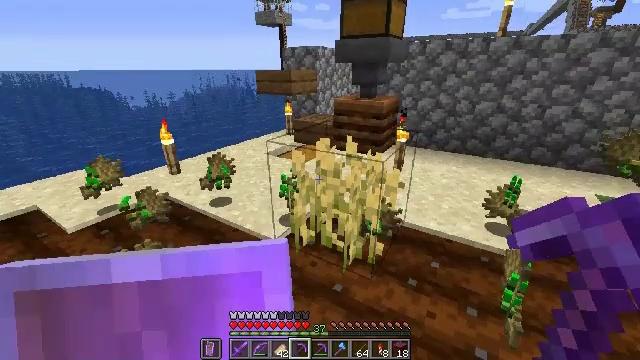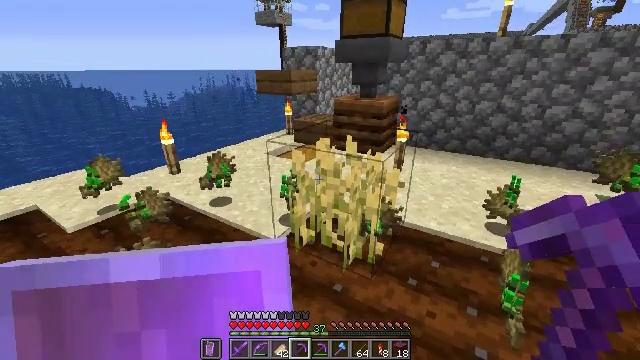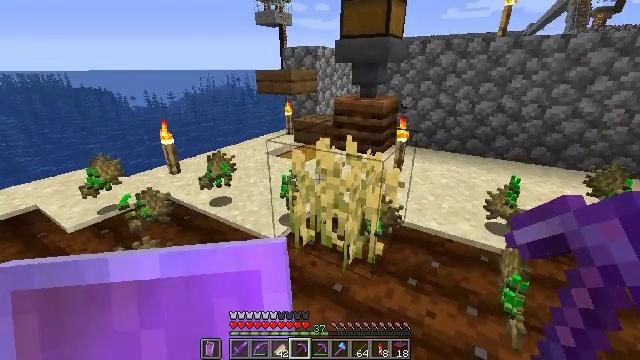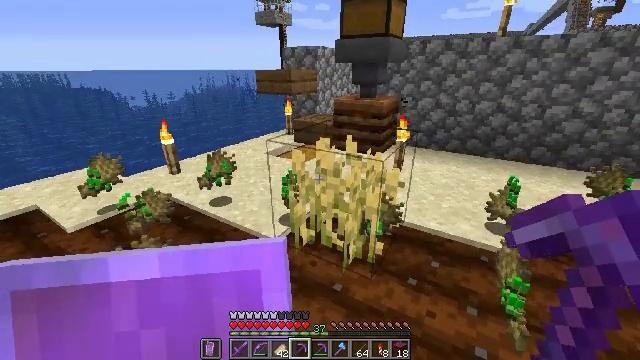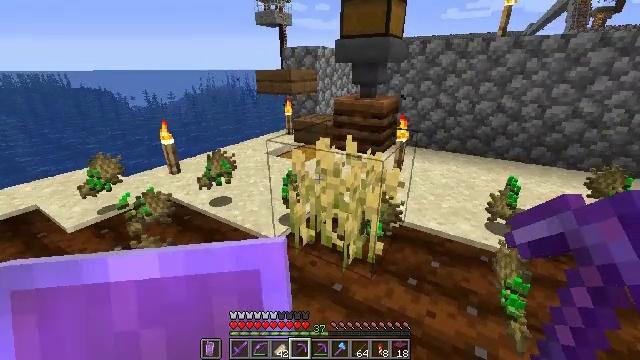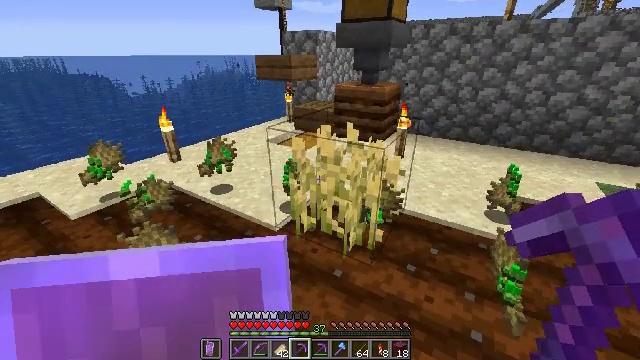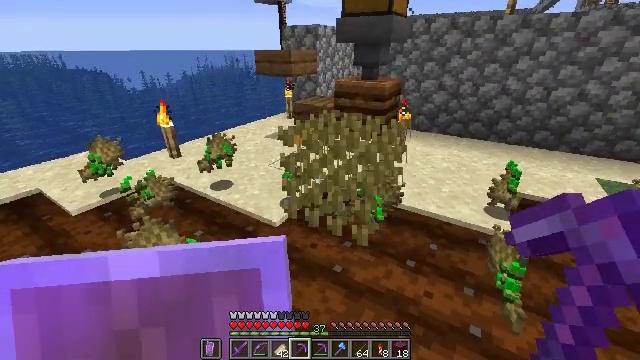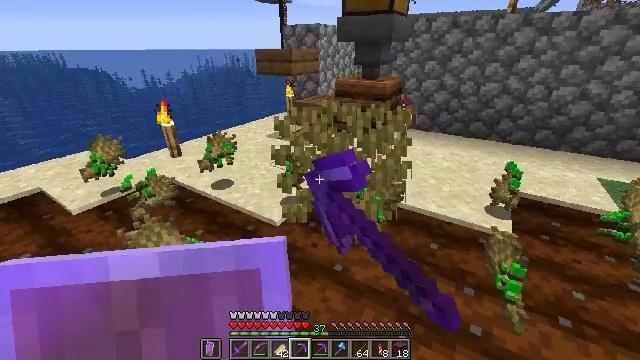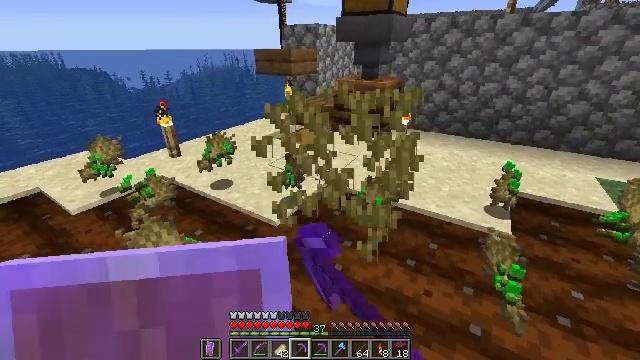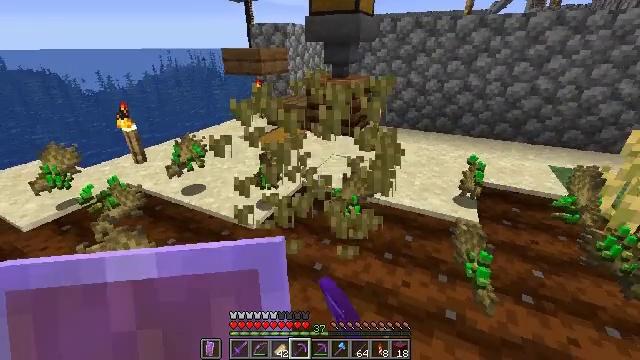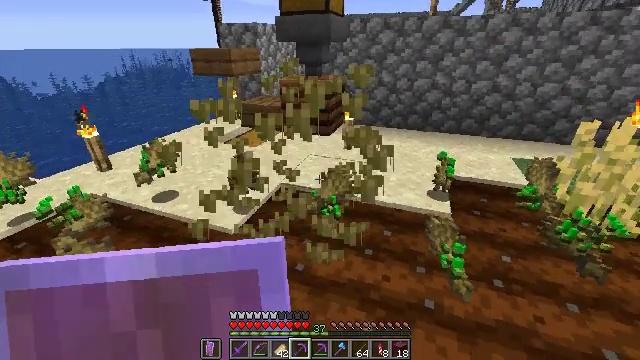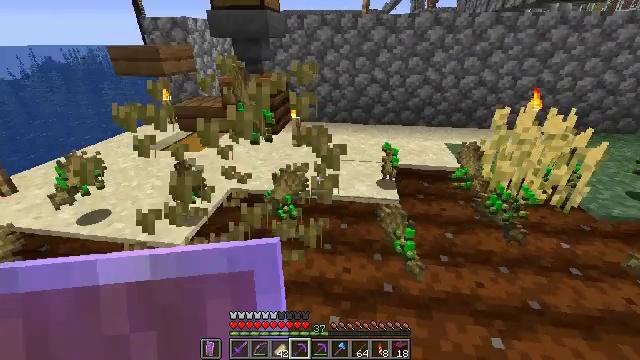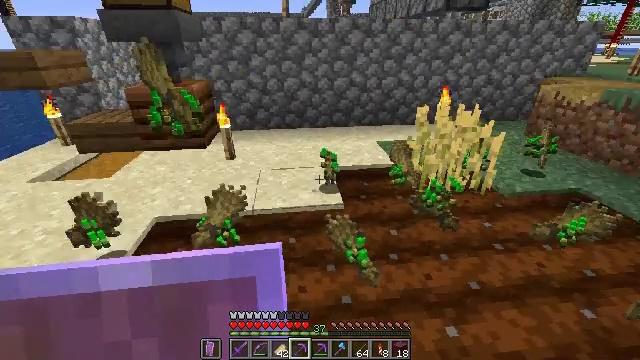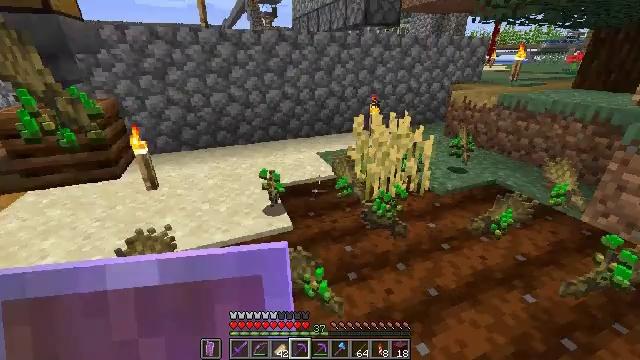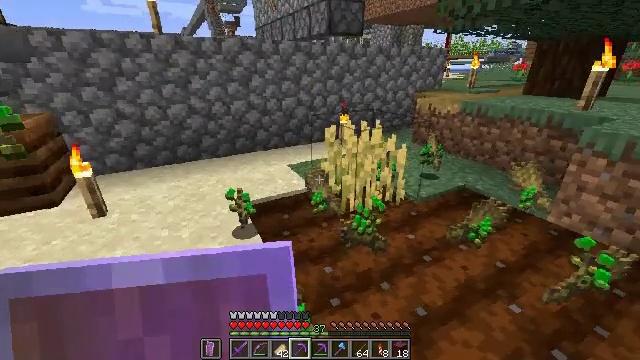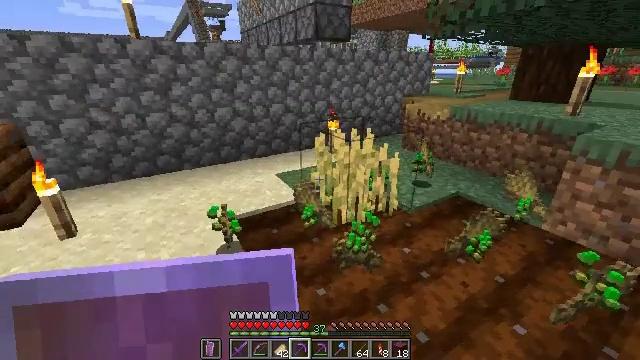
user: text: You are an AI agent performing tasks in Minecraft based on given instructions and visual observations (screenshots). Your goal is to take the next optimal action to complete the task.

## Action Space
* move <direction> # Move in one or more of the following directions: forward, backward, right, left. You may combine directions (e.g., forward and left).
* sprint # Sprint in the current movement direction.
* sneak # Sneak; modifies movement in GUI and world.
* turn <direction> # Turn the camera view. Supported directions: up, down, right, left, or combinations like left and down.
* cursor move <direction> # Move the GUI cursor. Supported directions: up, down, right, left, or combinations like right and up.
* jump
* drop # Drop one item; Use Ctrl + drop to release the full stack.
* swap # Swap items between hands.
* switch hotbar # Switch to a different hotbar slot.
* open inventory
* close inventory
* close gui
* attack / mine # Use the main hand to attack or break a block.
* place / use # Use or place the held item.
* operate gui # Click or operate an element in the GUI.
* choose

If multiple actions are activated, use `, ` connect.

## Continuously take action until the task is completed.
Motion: motion action
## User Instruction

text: Gather wheat by left-clicking on it.
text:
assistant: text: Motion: no_op
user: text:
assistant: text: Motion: no_op
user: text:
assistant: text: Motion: no_op
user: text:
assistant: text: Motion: no_op
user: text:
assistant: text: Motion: turn down
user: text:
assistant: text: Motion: attack / mine
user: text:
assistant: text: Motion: attack / mine
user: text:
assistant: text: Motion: attack / mine
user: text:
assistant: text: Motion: turn right
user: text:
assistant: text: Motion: turn right
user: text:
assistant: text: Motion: move forward, turn right
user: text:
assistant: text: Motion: move forward, turn right
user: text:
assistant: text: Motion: move forward, turn right and up
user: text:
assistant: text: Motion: move forward, turn right and up
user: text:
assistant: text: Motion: move forward, turn right
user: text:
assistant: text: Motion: move forward
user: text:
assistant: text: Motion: move forward
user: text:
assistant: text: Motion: move forward
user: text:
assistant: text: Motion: move forward, turn down
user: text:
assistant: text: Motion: move forward, turn right and down
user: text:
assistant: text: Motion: turn down
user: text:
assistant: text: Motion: turn down
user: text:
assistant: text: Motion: turn down
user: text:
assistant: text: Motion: attack / mine
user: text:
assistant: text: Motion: attack / mine
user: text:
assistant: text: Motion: attack / mine
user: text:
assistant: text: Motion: move forward
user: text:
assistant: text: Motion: move forward
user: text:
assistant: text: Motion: no_op